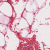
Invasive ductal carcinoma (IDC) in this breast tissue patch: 0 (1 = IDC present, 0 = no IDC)